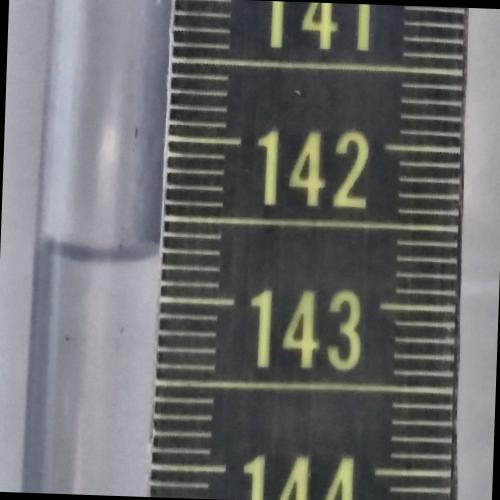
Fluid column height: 142.8 cm